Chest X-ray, AP view. Patient: 74 years old, sex F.
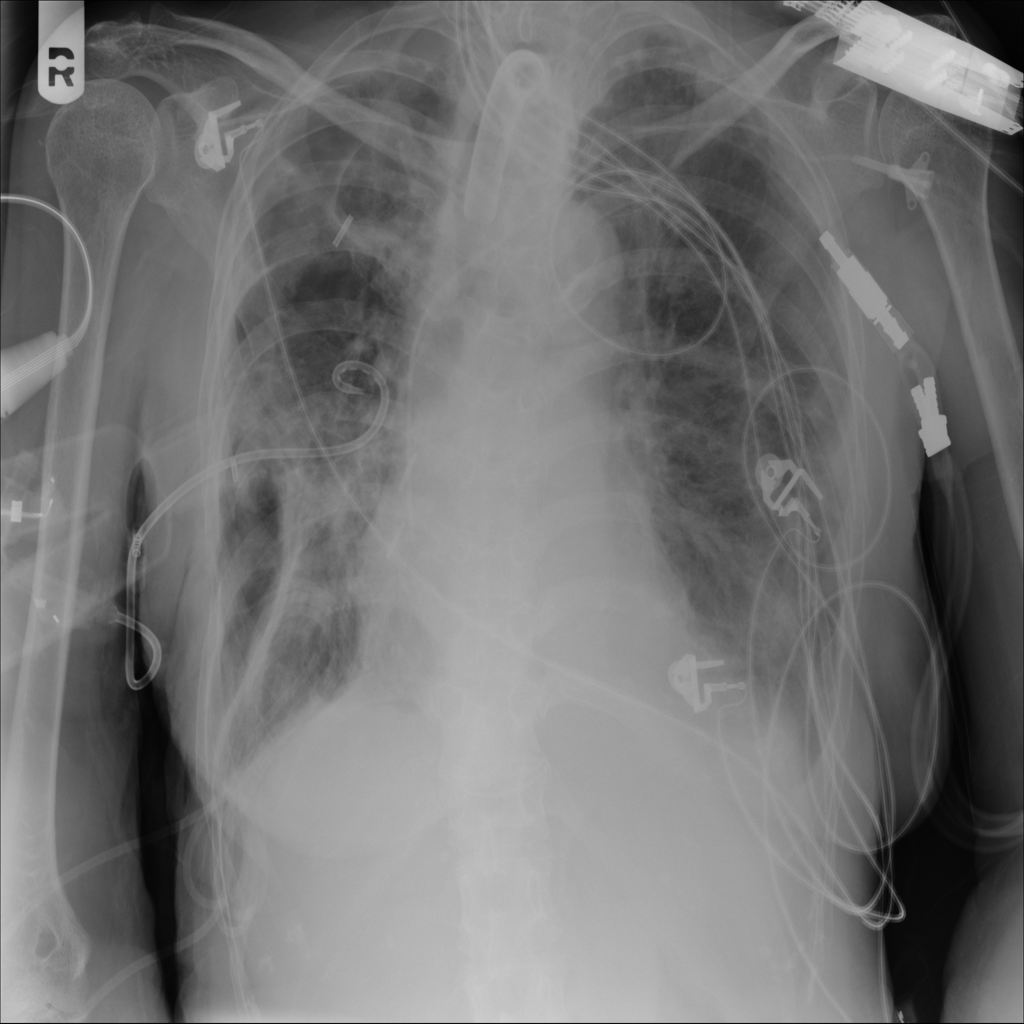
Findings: No Finding